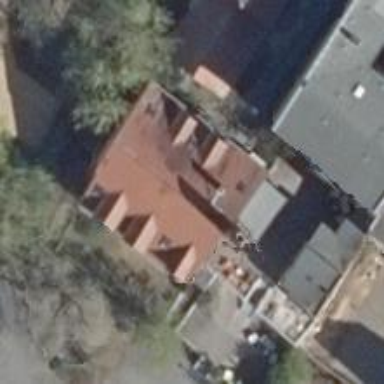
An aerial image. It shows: Healthcare clinic is depicted in the image.